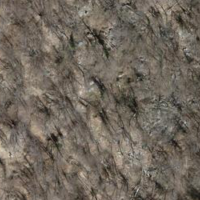
EUNIS habitat code: 44
Species observed at this site:
Satyrus ferula